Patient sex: F
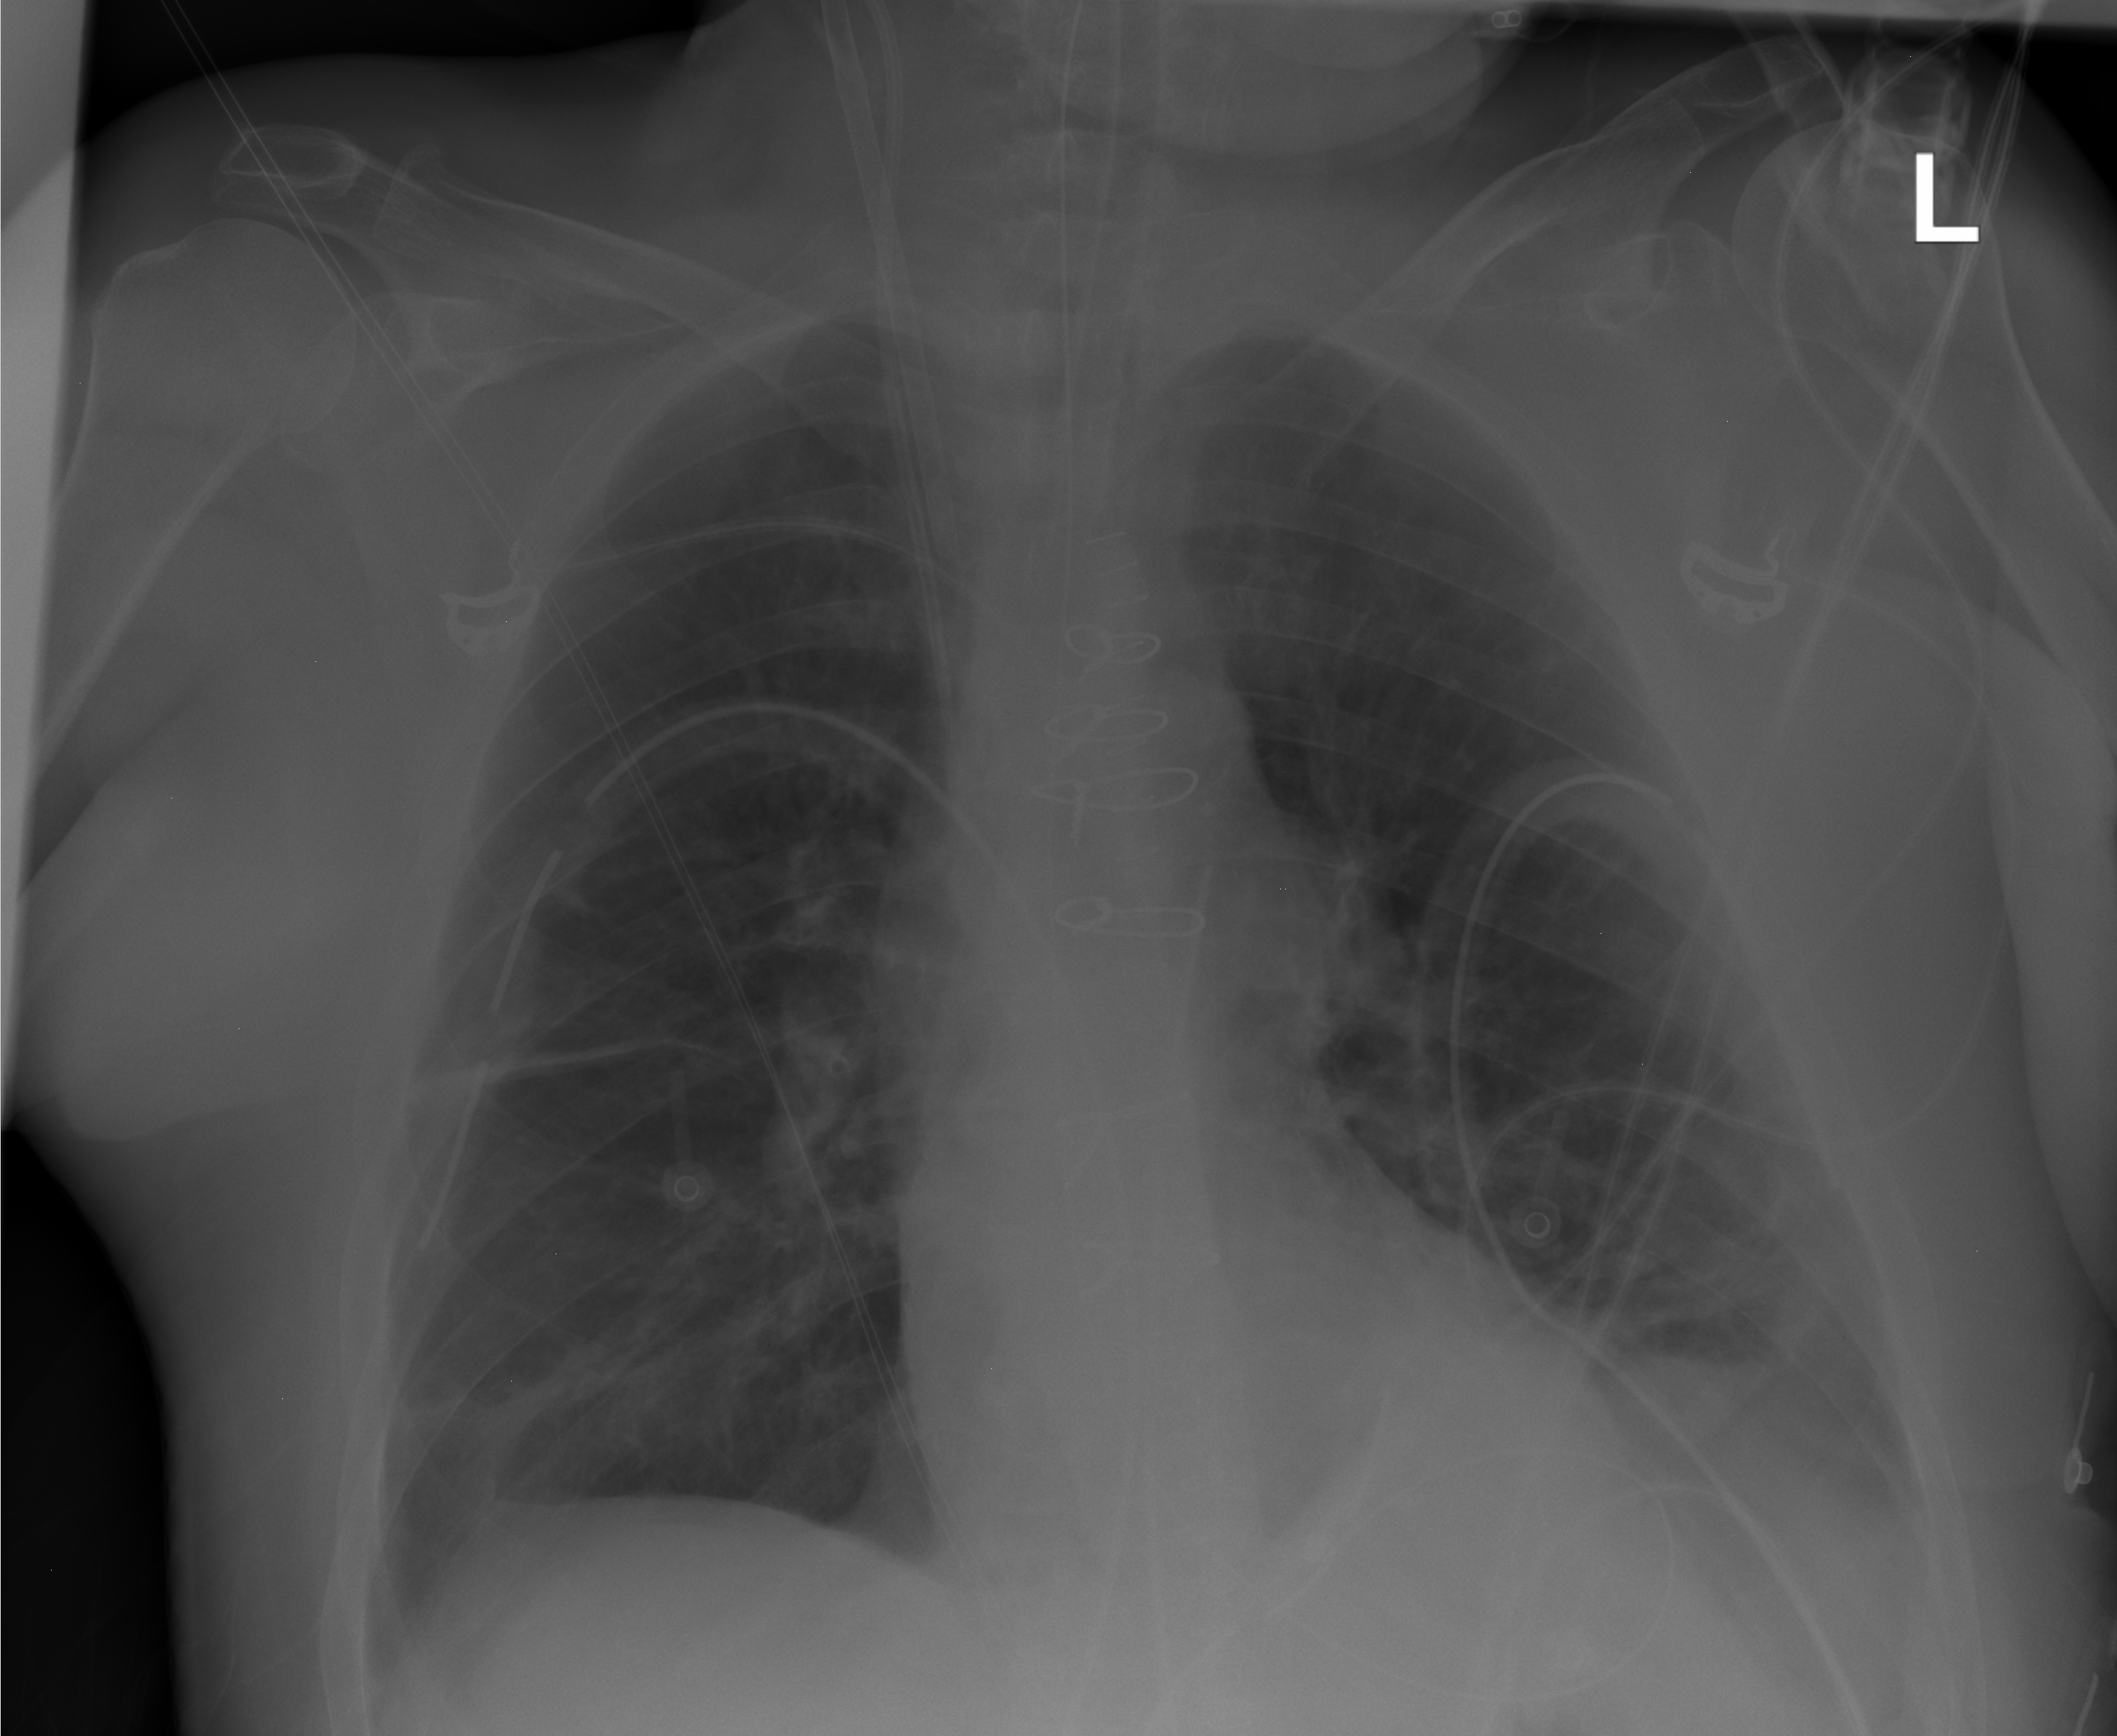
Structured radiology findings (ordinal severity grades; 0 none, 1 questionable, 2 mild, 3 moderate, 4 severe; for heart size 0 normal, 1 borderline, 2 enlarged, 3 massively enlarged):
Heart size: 0
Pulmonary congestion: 0
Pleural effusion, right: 1
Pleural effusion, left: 2
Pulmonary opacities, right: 0
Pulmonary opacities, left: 0
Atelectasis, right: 2
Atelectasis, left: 2